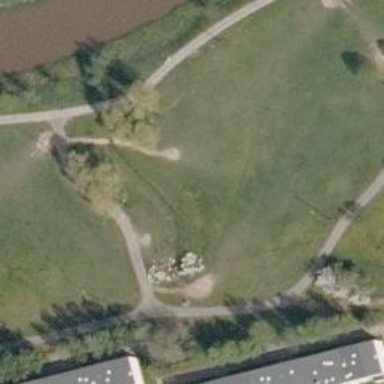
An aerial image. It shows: Disc golf hole.